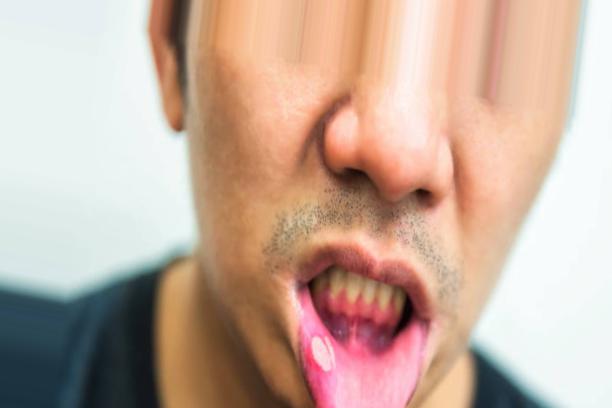
Condition: Mouth Ulcer